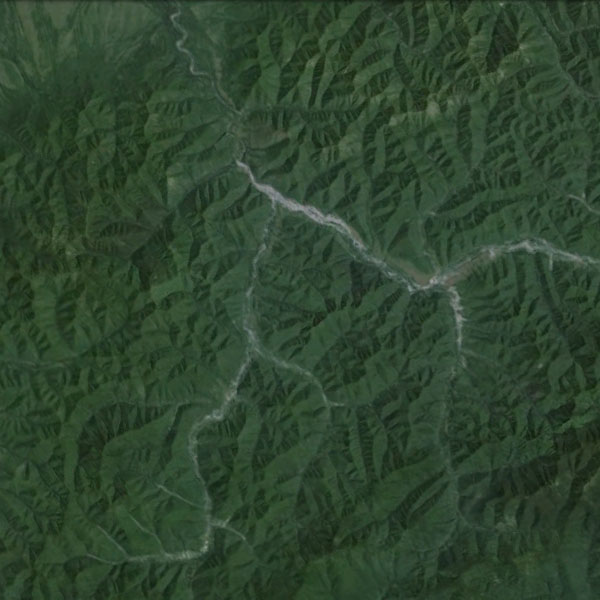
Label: Mountain